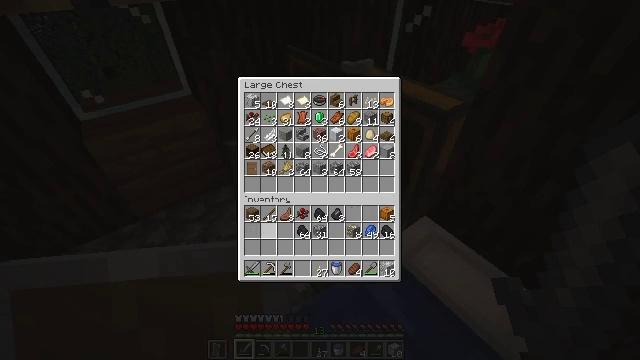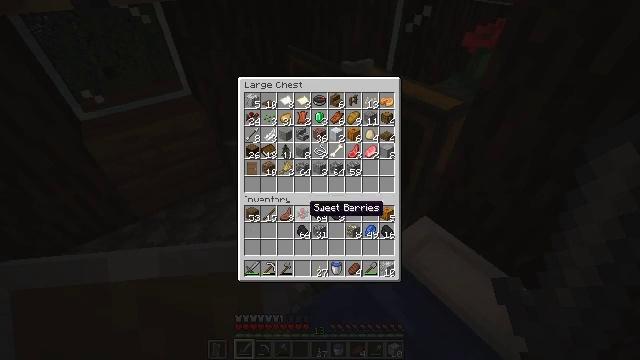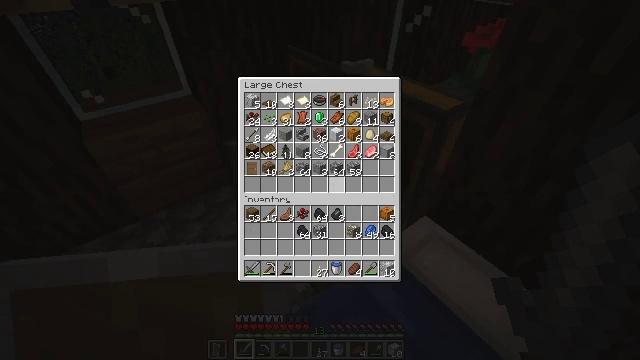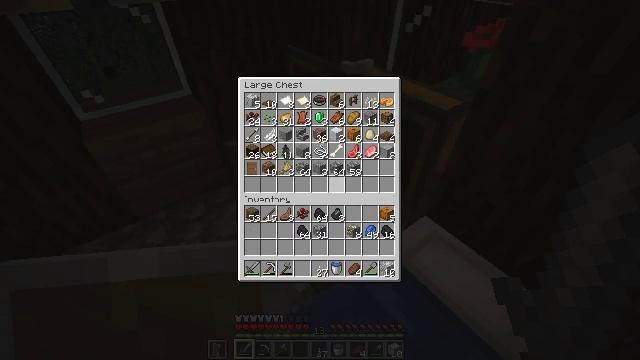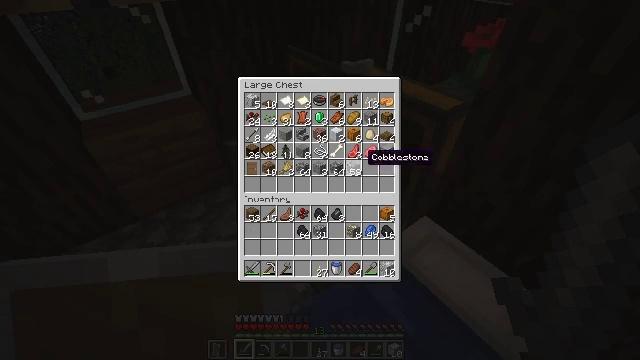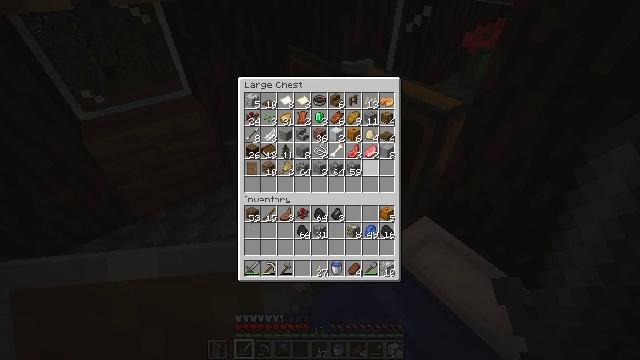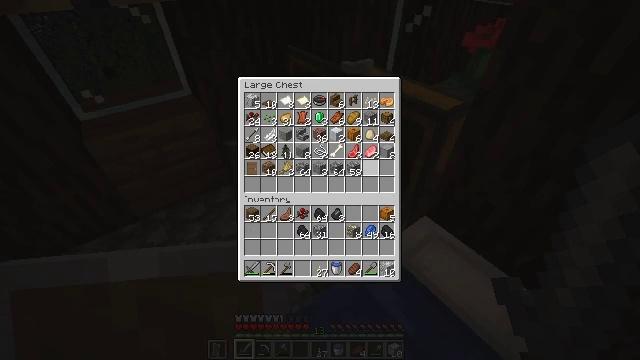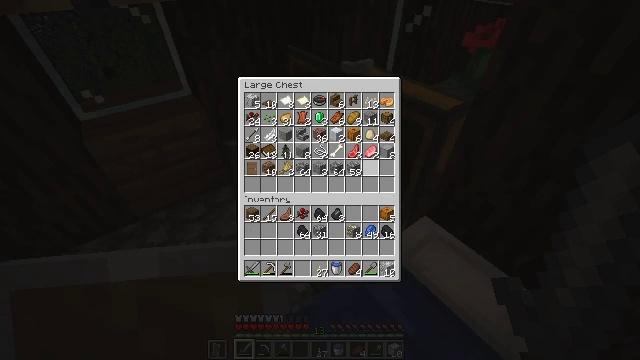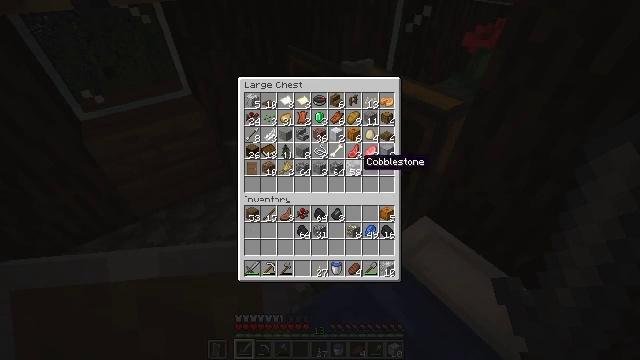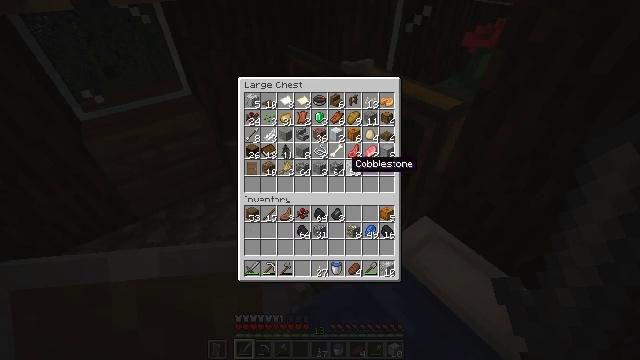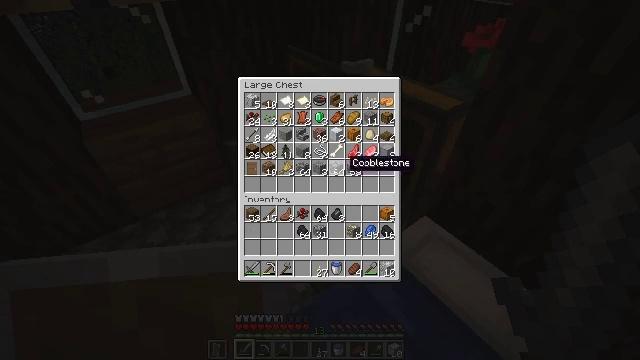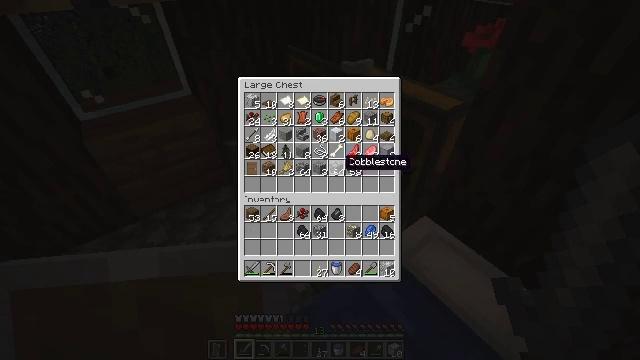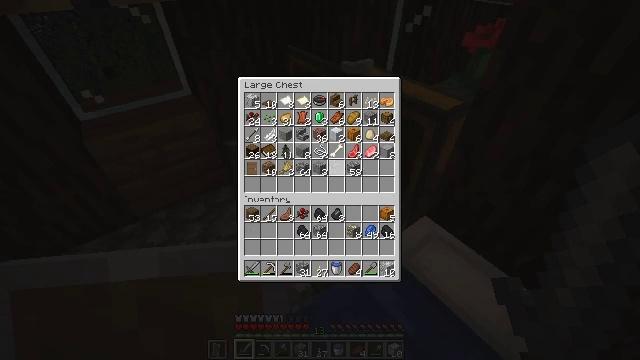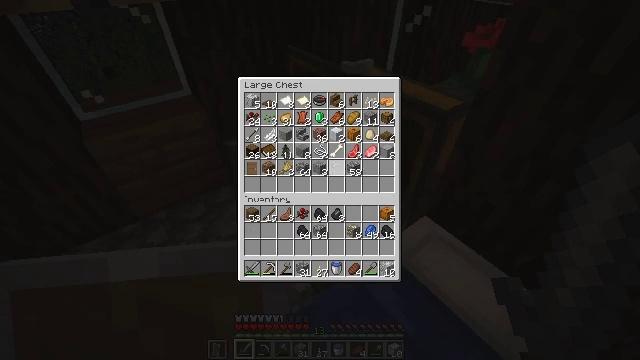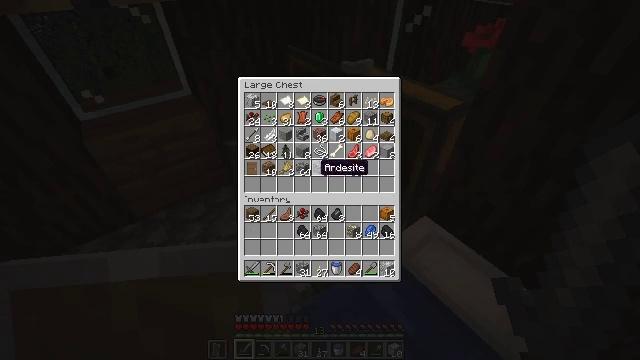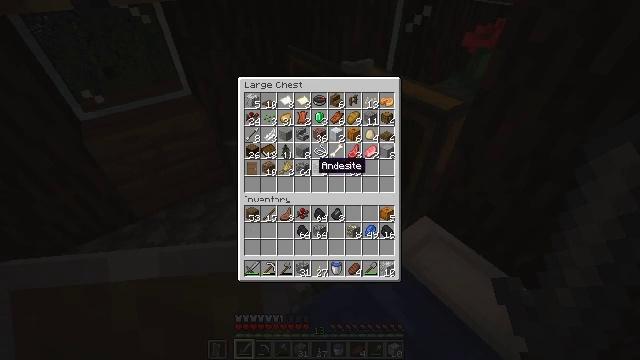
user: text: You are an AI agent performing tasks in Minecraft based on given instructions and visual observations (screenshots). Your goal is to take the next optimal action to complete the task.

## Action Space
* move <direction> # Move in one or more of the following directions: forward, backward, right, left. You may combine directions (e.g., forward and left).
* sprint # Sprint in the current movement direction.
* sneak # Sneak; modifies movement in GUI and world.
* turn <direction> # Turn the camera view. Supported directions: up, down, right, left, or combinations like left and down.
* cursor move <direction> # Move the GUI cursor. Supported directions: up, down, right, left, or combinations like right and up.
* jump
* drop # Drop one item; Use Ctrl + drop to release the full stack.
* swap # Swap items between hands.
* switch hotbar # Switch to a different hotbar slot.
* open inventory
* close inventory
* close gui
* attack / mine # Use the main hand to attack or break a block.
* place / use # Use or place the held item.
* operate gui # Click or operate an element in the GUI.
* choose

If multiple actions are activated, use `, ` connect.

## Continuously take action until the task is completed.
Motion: motion action
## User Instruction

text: Put cobblestones in the crafting grid to create a cobblestone wall.
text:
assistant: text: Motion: sneak, cursor move right and up
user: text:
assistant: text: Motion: sneak, cursor move right and up
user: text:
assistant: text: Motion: sneak, cursor move right and up
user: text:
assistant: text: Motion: sneak, cursor move right and up
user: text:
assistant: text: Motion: sneak
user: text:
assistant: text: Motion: sneak
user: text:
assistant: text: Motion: sneak
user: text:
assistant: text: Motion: sneak
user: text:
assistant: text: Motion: sneak, cursor move left
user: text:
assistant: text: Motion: sneak
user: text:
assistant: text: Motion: sneak
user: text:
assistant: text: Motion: sneak, operate gui
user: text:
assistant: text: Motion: sneak, operate gui
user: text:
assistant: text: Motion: sneak, cursor move left
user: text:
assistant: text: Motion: sneak
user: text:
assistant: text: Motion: sneak
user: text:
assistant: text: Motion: sneak
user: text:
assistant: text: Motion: sneak
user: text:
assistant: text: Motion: sneak, operate gui
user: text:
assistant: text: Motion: sneak, operate gui
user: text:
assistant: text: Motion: sneak
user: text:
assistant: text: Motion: sneak
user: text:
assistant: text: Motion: sneak
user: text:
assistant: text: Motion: sneak
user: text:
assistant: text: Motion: no_op
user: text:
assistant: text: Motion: no_op
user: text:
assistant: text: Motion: no_op
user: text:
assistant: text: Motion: no_op
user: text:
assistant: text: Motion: no_op
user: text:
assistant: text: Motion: no_op